Question: I'm trying to get rendering to a floating point texture working in WebGL on iOS Safari (not in a native app). I have managed to get iOS to read a manually (e.g. from JavaScript) created floating point texture, however when I create a framebuffer of floating point type and use the GPU to render into it, it does not work.
I've isolated the issue to code that renders to a floating point texture, which is then passed to another shader to be displayed. Here is what the result looks like applied to a cube:

The render to texture draws a green square, half the size of the texture, which is then applied to each side of the cube.
This all works perfectly fine on both desktop and iOS WebGL as long as the type of the texture that the green square is rendered to is the standard unsigned byte type. However, changing the type to floating point causes the render to texture to fail on iOS devices (while continuing to work on desktop browsers). The texture is empty, as if nothing had been rendered to it.
I have created an example project here to demonstrate the issue: <URL>
Changing the precision of the shaders using the 'THREE.Renderer.precision' setting does not make a difference
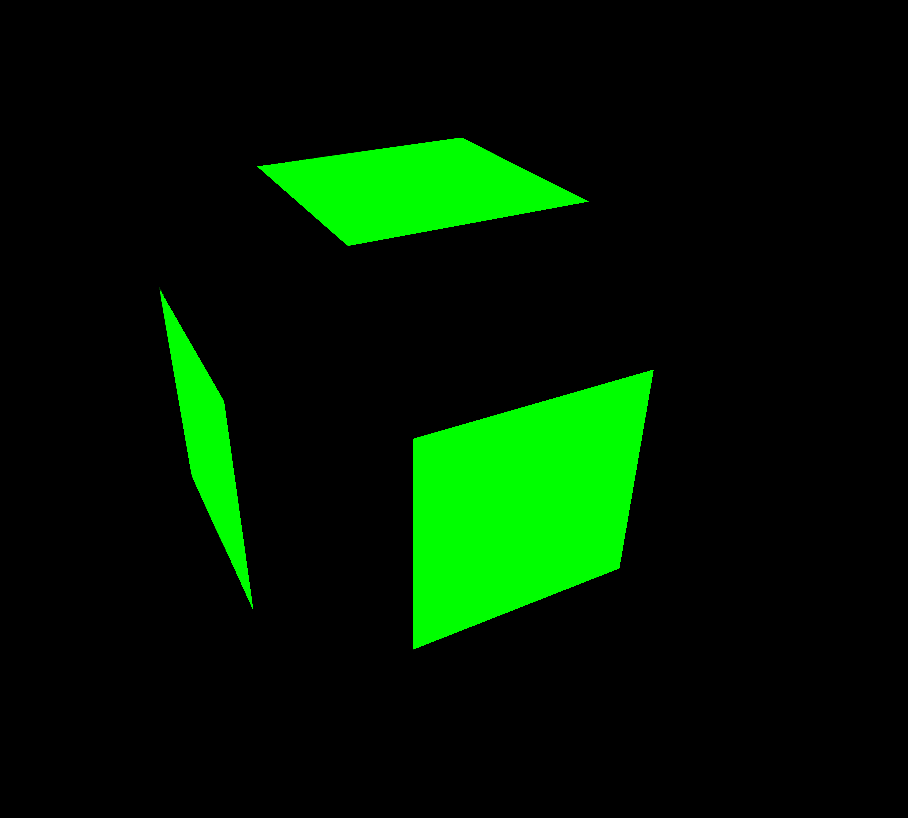
Answer: As far as I know no iOS device supports rendering to a floating point texture (nor do most mobile devices at this point in time 3/2015)
My understanding of the WebGL spec is
'OES_texture_float': Allows you to create and read from 32bit float textures but rendering to a floating point is device dependent.
'OES_texture_float_linear': Allows linear filter floating point textures. If this doesn't exist and 'OES_texture_float' does then you can only use 'gl.NEAREST' for floating point textures.
'OES_texture_half_float' and 'OES_texture_half_float_linear' are the same as above except for half float textures.
The traditional way to see if you can render to a floating point texture in WebGL, assuming 'OES_texture_float' exists, is to create a framebuffer, attach a floating point texture to it, then call 'gl.checkFramebufferStatus'. If it returns 'gl.FRAMEBUFFER_COMPLETE' then you can, if not then you can't. Note: This method should work regardless of the next paragraph.
The spec was updated so you could also check WebGL extensions to find out if it's possible to render to a floating point texture. The extension 'WEBGL_color_buffer_float' is supposed to tell you you can render to floating point textures. The extension 'EXT_color_buffer_half_float' is the same for half float textures. I know of no browser that actually shows these extensions though yet they support floating point rendering if the hardware supports it.
For example my 2012 Retina MBP on Chrome 41 reports
'''
gl = document.createElement("canvas").getContext("webgl").getSupportedExtensions()
["ANGLE_instanced_arrays",
"EXT_blend_minmax",
"EXT_frag_depth",
"EXT_shader_texture_lod",
"EXT_sRGB",
"EXT_texture_filter_anisotropic",
"WEBKIT_EXT_texture_filter_anisotropic",
"OES_element_index_uint",
"OES_standard_derivatives",
"OES_texture_float",
"OES_texture_float_linear",
"OES_texture_half_float",
"OES_texture_half_float_linear",
"OES_vertex_array_object",
"WEBGL_compressed_texture_s3tc",
"WEBKIT_WEBGL_compressed_texture_s3tc",
"WEBGL_debug_renderer_info",
"WEBGL_debug_shaders",
"WEBGL_depth_texture",
"WEBKIT_WEBGL_depth_texture",
"WEBGL_lose_context",
"WEBKIT_WEBGL_lose_context"]
'''
Firefox 36 reports
'''
gl = document.createElement("canvas").getContext("webgl").getSupportedExtensions().join("
")
"ANGLE_instanced_arrays
EXT_blend_minmax
EXT_frag_depth
EXT_sRGB
EXT_texture_filter_anisotropic
OES_element_index_uint
OES_standard_derivatives
OES_texture_float
OES_texture_float_linear
OES_texture_half_float
OES_texture_half_float_linear
OES_vertex_array_object
WEBGL_compressed_texture_s3tc
WEBGL_depth_texture
WEBGL_draw_buffers
WEBGL_lose_context
MOZ_WEBGL_lose_context
MOZ_WEBGL_compressed_texture_s3tc
MOZ_WEBGL_depth_texture"
'''
The browser vendors are busy implementing WebGL 2.0 and given the 'gl.checkFramebufferStatus' method works there's no pressure to spend time making the other extension strings appear.
Apparently some iOS devices support 'EXT_color_buffer_half_float' so you could try creating a half float texture, attach it to a framebuffer and check its status then see if that works.
Here's a sample to check support. Running it on my iPadAir2 and my iPhone5s I get
'''
can make floating point textures
can linear filter floating point textures
can make half floating point textures
can linear filter floating point textures
can **NOT** render to FLOAT texture
successfully rendered to HALF_FLOAT_OES texture
'''
which is exactly what we expected.
'''
"use strict";
function log(msg) {
var div = document.createElement("div");
div.appendChild(document.createTextNode(msg));
document.body.appendChild(div);
}
function glEnum(gl, v) {
for (var key in gl) {
if (gl[key] === v) {
return key;
}
}
return "0x" + v.toString(16);
}
window.onload = function() {
// Get A WebGL context
var canvas = document.getElementById("c");
var gl = canvas.getContext("webgl");
if (!gl) {
return;
}
function getExt(name, msg) {
var ext = gl.getExtension(name);
log((ext ? "can " : "can **NOT** ") + msg);
return ext;
}
var testFloat = getExt("OES_texture_float", "make floating point textures");
getExt("OES_texture_float_linear", "linear filter floating point textures");
var testHalfFloat = getExt("OES_texture_half_float", "make half floating point textures");
getExt("OES_texture_half_float_linear", "linear filter half floating point textures");
gl.HALF_FLOAT_OES = 0x8D61;
// setup GLSL program
var program = webglUtils.createProgramFromScripts(gl, ["2d-vertex-shader", "2d-fragment-shader"]);
gl.useProgram(program);
// look up where the vertex data needs to go.
var positionLocation = gl.getAttribLocation(program, "a_position");
var colorLoc = gl.getUniformLocation(program, "u_color");
// provide texture coordinates for the rectangle.
var positionBuffer = gl.createBuffer();
gl.bindBuffer(gl.ARRAY_BUFFER, positionBuffer);
gl.bufferData(gl.ARRAY_BUFFER, new Float32Array([
-1.0, -1.0,
1.0, -1.0,
-1.0, 1.0,
-1.0, 1.0,
1.0, -1.0,
1.0, 1.0]), gl.STATIC_DRAW);
gl.enableVertexAttribArray(positionLocation);
gl.vertexAttribPointer(positionLocation, 2, gl.FLOAT, false, 0, 0);
var whiteTex = gl.createTexture();
gl.bindTexture(gl.TEXTURE_2D, whiteTex);
gl.texImage2D(gl.TEXTURE_2D, 0, gl.RGBA, 1, 1, 0, gl.RGBA, gl.UNSIGNED_BYTE,
new Uint8Array([255, 255, 255, 255]));
function test(format) {
var tex = gl.createTexture();
gl.bindTexture(gl.TEXTURE_2D, tex);
gl.texImage2D(gl.TEXTURE_2D, 0, gl.RGBA, 1, 1, 0, gl.RGBA, format, null);
gl.texParameteri(gl.TEXTURE_2D, gl.TEXTURE_MIN_FILTER, gl.NEAREST);
gl.texParameteri(gl.TEXTURE_2D, gl.TEXTURE_MAG_FILTER, gl.NEAREST);
var fb = gl.createFramebuffer();
gl.bindFramebuffer(gl.FRAMEBUFFER, fb);
gl.framebufferTexture2D(gl.FRAMEBUFFER, gl.COLOR_ATTACHMENT0, gl.TEXTURE_2D, tex, 0);
var status = gl.checkFramebufferStatus(gl.FRAMEBUFFER);
if (status !== gl.FRAMEBUFFER_COMPLETE) {
log("can **NOT** render to " + glEnum(gl, format) + " texture");
return;
}
// Draw the rectangle.
gl.bindTexture(gl.TEXTURE_2D, whiteTex);
gl.uniform4fv(colorLoc, [0, 10, 20, 1]);
gl.drawArrays(gl.TRIANGLES, 0, 6);
gl.bindTexture(gl.TEXTURE_2D, tex);
gl.bindFramebuffer(gl.FRAMEBUFFER, null);
gl.clearColor(1, 0, 0, 1);
gl.clear(gl.COLOR_BUFFER_BIT);
gl.uniform4fv(colorLoc, [0, 1/10, 1/20, 1]);
gl.drawArrays(gl.TRIANGLES, 0, 6);
var pixel = new Uint8Array(4);
gl.readPixels(0, 0, 1, 1, gl.RGBA, gl.UNSIGNED_BYTE, pixel);
if (pixel[0] !== 0 ||
pixel[1] < 248 ||
pixel[2] < 248 ||
pixel[3] < 254) {
log("FAIL!!!: Was not able to actually render to " + glEnum(gl, format) + " texture");
} else {
log("succesfully rendered to " + glEnum(gl, format) + " texture");
}
}
if (testFloat) {
test(gl.FLOAT);
}
if (testHalfFloat) {
test(gl.HALF_FLOAT_OES);
}
}
'''
'''
canvas {
border: 1px solid black;
}
'''
'''
<script src="//webglfundamentals.org/webgl/resources/webgl-utils.js"></script>
<canvas id="c" width="16" height="16"></canvas>
<!-- vertex shader -->
<script id="2d-vertex-shader" type="x-shader/x-vertex">
attribute vec4 a_position;
void main() {
gl_Position = a_position;
}
</script>
<!-- fragment shader -->
<script id="2d-fragment-shader" type="x-shader/x-fragment">
precision mediump float;
uniform vec4 u_color;
uniform sampler2D u_texture;
void main() {
gl_FragColor = texture2D(u_texture, vec2(0.5, 0.5)) * u_color;
}
</script>
'''